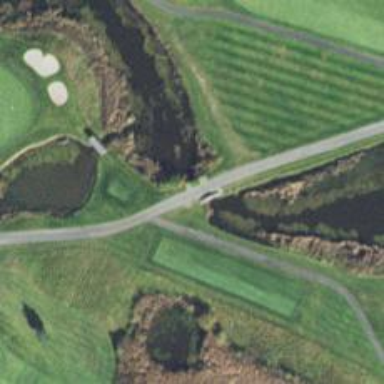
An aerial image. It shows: Path bridge over golf path.